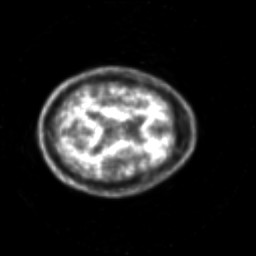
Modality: PET
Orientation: axial
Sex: male
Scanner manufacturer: siemens